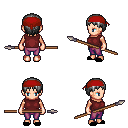
a pixel art fantasy rpg character, female body template, human, light skin, maroon sleeveless shirt, magenta pants, gray plain hairstyle, red bandana, black slippers, spear, four views (front, back, left, right), 2x2 character sprite sheet, small pixel art, hard edges, no anti-aliasing